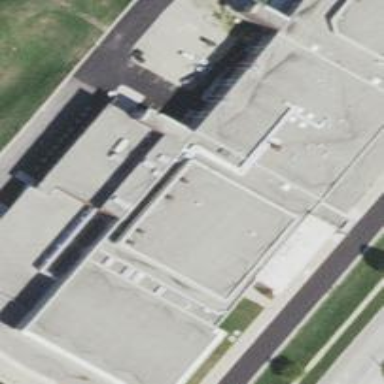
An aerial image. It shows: School building.